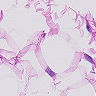
Metastatic tissue present: no